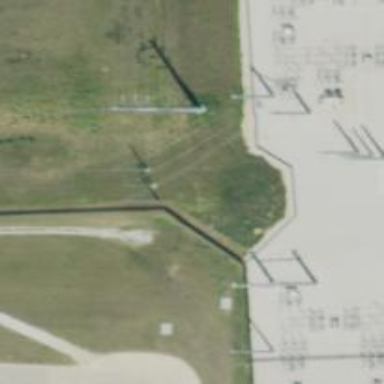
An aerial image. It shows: Power tower or pole.